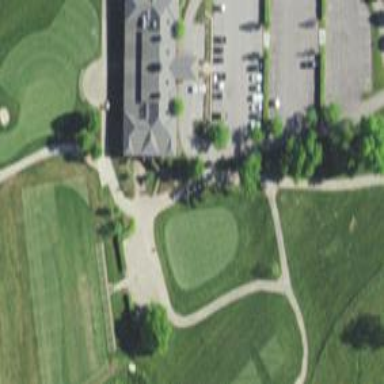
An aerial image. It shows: Path used for both walking and golf.